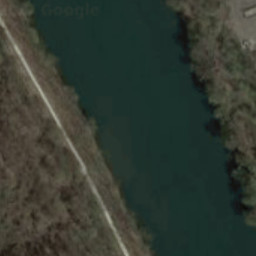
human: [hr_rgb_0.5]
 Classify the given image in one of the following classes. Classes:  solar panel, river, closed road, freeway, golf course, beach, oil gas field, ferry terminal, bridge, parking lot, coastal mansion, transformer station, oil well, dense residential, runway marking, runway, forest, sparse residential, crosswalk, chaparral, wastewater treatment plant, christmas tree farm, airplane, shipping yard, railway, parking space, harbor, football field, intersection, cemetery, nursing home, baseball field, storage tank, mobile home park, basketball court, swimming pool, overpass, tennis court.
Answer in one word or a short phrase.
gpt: river